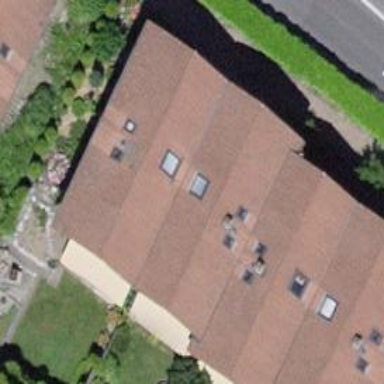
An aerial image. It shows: Residential building.